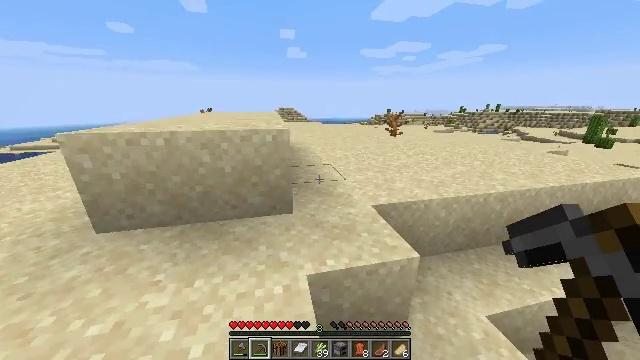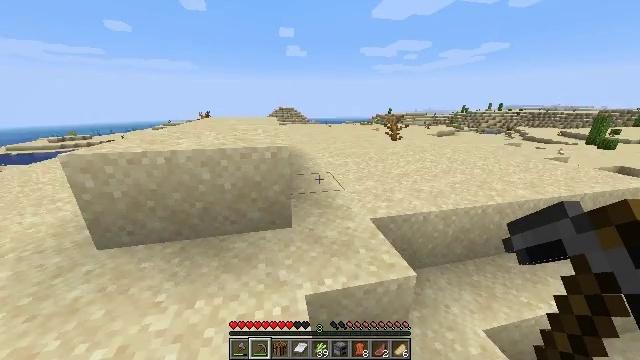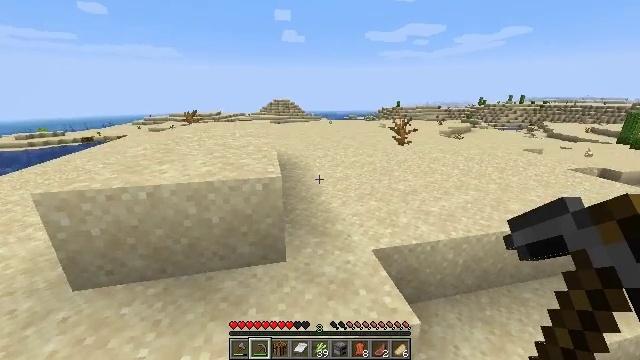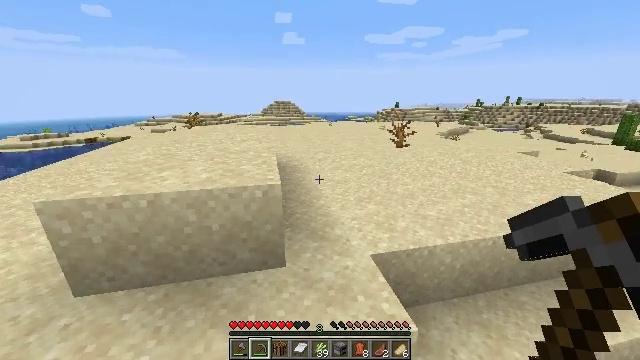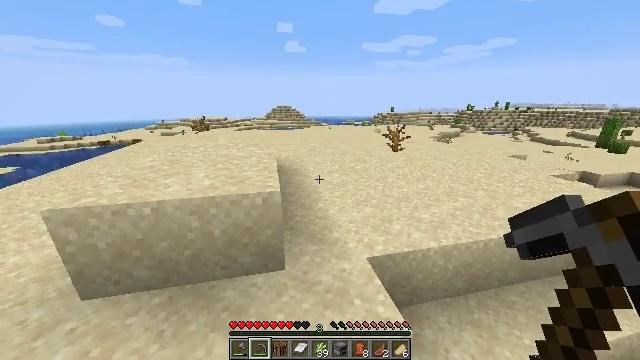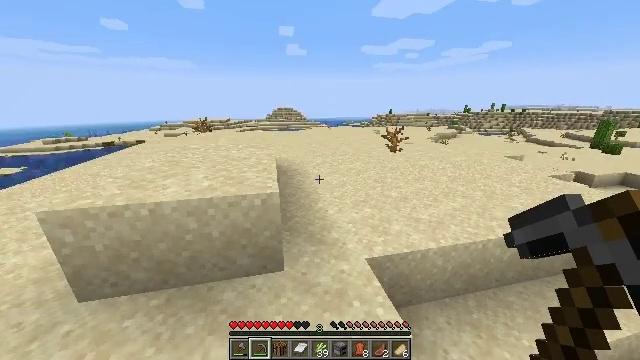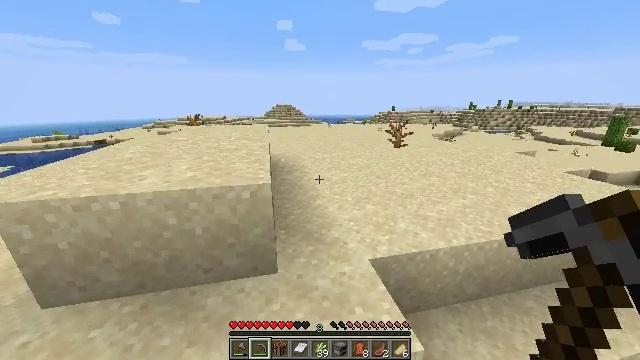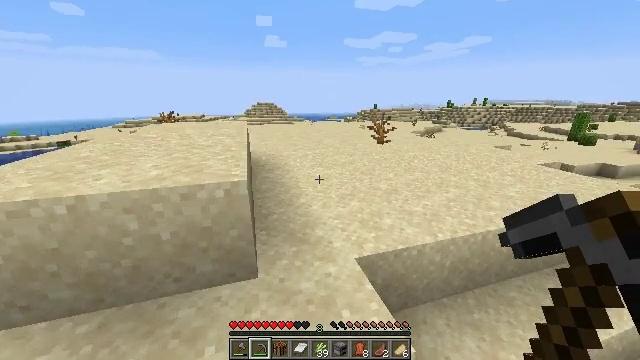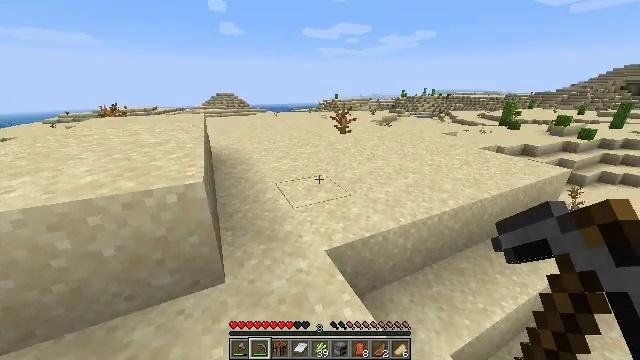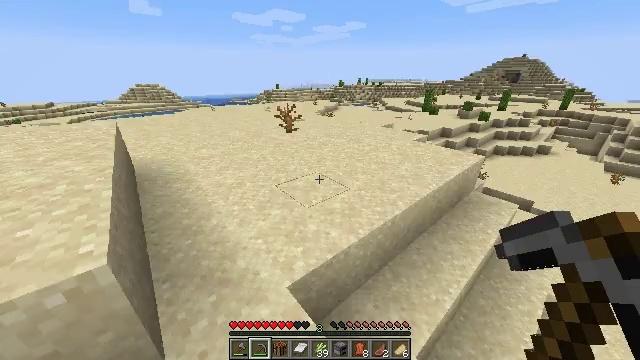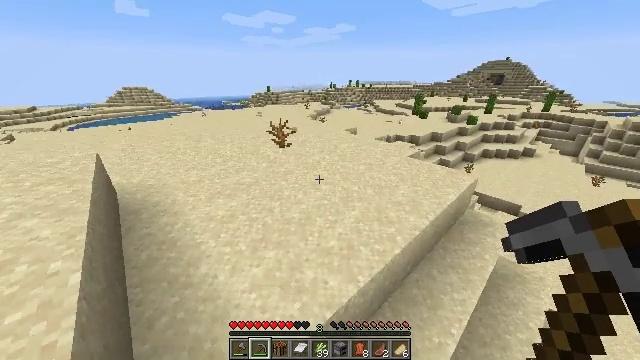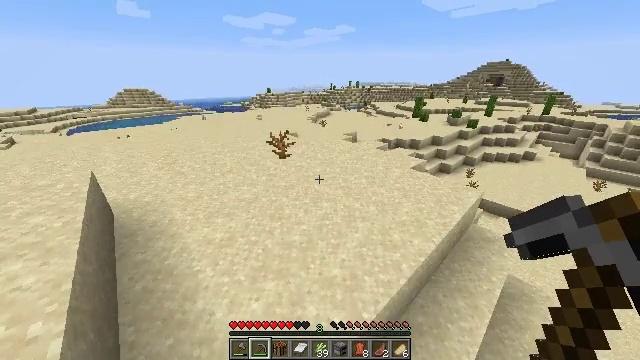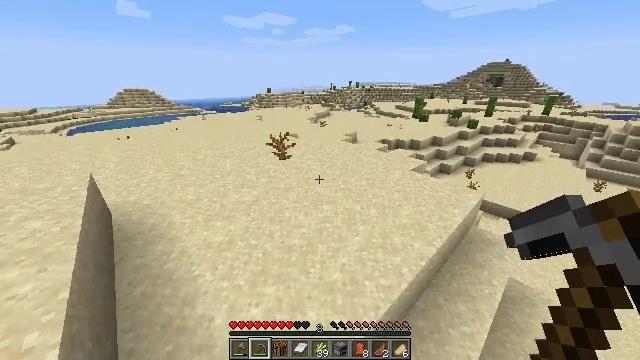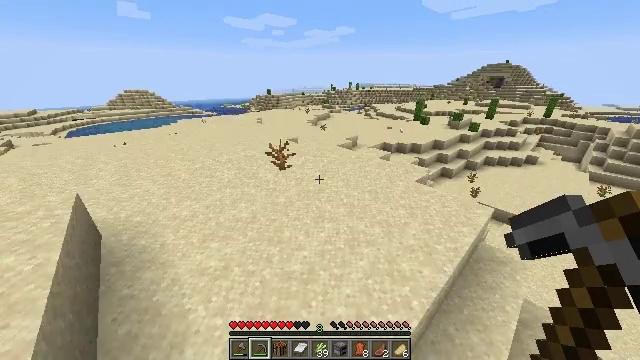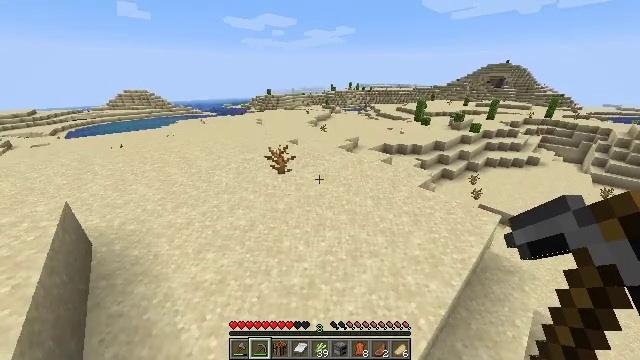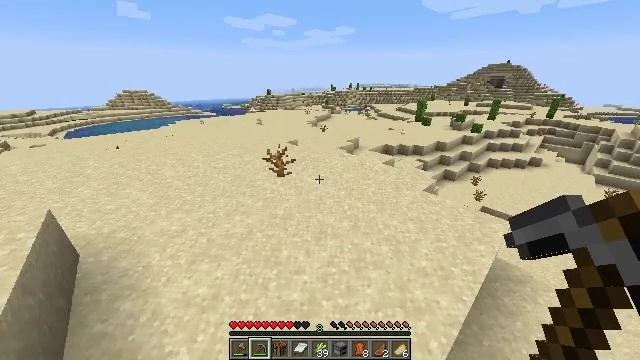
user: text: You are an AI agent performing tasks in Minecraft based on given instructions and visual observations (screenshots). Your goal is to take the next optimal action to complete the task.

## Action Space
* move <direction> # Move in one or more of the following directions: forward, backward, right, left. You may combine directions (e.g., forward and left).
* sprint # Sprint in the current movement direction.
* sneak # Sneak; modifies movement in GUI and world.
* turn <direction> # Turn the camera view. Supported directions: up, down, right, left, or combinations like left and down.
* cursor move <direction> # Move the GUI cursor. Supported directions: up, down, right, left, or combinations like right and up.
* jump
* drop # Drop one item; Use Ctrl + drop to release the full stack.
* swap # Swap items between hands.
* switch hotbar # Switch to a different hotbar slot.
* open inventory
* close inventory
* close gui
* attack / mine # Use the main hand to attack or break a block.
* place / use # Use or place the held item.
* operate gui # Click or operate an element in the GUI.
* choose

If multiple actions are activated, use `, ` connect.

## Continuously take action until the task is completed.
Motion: motion action
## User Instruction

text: Break the dead bush for sticks.
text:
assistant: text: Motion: move forward, sprint, jump
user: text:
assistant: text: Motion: move forward, sprint, jump
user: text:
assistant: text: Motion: move forward, sprint, jump
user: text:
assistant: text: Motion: move forward, sprint, jump
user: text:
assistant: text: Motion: move forward, sprint, jump
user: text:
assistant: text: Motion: move forward, sprint, jump
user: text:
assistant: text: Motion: move forward, sprint, turn right, jump
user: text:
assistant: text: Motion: move forward, sprint, turn right and down, jump
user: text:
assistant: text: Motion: move forward, sprint, turn right and down, jump
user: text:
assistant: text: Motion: move forward, sprint, turn right, jump
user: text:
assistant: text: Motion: move forward, sprint, jump
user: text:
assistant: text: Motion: move forward, sprint, jump
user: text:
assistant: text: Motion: move forward, sprint, jump
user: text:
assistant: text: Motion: move forward, sprint, jump
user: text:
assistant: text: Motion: move forward, sprint, jump
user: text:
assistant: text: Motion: move forward, sprint, jump
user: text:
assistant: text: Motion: move forward, sprint, jump
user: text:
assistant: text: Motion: move forward, sprint, jump
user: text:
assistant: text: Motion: move forward, sprint, jump
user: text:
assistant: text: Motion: move forward, sprint, jump
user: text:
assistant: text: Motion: move forward, sprint, jump
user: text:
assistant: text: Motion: move forward, sprint, jump
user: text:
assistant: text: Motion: move forward, sprint, jump
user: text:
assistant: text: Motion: move forward, sprint, jump
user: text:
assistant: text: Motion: move forward, sprint, jump
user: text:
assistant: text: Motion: move forward, sprint, jump
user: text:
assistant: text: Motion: move forward, sprint, jump
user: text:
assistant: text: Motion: move forward, sprint, jump
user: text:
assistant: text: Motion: move forward, sprint, jump
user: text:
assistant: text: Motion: move forward, sprint, jump